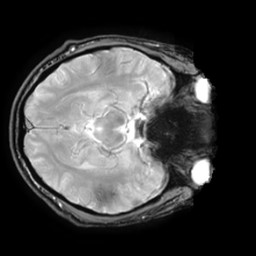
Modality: T2starw
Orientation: axial
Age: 35
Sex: male
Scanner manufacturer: ge
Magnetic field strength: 3 T
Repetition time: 0.65 s
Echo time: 0.02 s